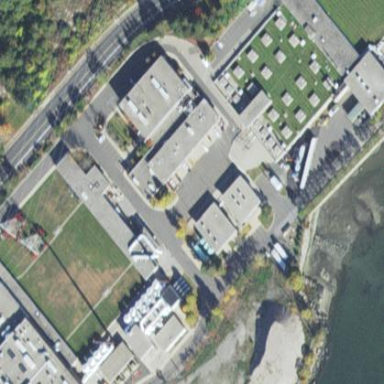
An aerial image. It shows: View of wastewater plant.